Question: Can anyone please let me know. How to move the fa-fa.trash icon to right most corner of the drop down option
'''
<link rel="stylesheet" href="https://cdnjs.cloudflare.com/ajax/libs/font-awesome/4.7.0/css/font-awesome.min.css">
<li class="" style="false">
<label class="">
<input type="radio" data-name="selectItem" value="testvale" original-value="testvale">&nbsp;<span>testvale</span>
<div>
<a class="delete-savedFilter" type="button"><i class="fa fa-trash"></i></a>
</div>
</label>
</li>
'''

That trash icon should move to right corner
Thanks in Advance :)
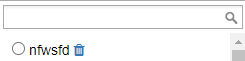
Answer: You can do this easily by using 'flex' on 'justify content' space between css property.
Also, have added a class to your 'li' to do css on that instead of doing on a 'label' => as it might mess up the css of all the labels on the page.
You can read more about 'flex' <URL>
Run snippet below.
'''
.filter-trash-icon {
display: flex;
justify-content: space-between;
}
'''
'''
<link rel="stylesheet" href="https://cdnjs.cloudflare.com/ajax/libs/font-awesome/4.7.0/css/font-awesome.min.css">
<li class="filter-trash-icon"><label class=""><input type="radio" data-name="selectItem" value="nfwsfd" original-value="nfwsfd">&nbsp;<span>nfwsfd</span><div> <a class="delete-savedFilter" type="button"></a></div></label><i class="fa fa-trash"></i></li>
'''